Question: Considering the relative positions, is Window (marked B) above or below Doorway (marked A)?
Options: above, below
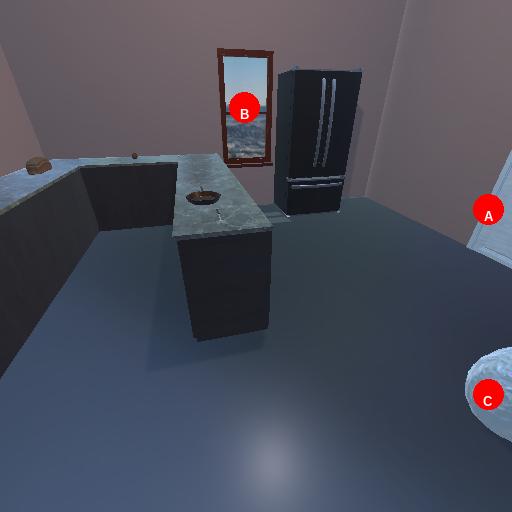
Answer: above